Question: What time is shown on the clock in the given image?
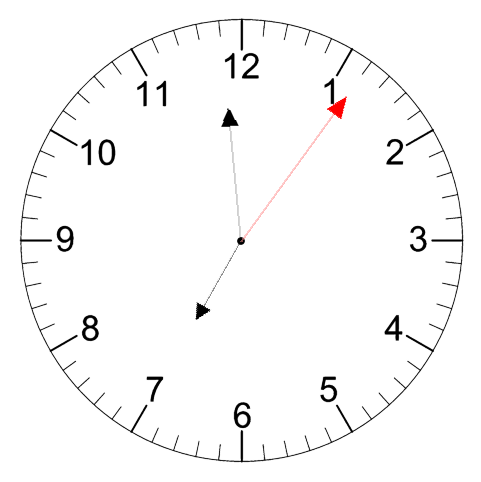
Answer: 06:59:06